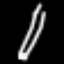
Label: pencil